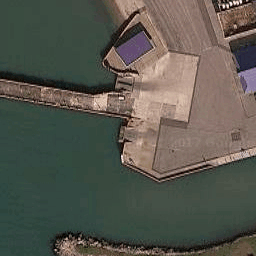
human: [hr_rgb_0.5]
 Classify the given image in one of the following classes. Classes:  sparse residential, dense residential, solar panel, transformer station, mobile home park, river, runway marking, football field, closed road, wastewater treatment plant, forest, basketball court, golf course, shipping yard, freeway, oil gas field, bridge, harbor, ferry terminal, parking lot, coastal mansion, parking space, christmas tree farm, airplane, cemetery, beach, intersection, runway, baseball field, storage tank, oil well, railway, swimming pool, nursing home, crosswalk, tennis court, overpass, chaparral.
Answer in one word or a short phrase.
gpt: ferry terminal